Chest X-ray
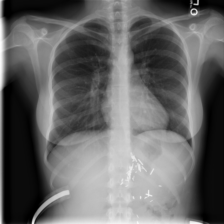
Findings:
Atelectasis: negative
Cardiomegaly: negative
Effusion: negative
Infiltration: negative
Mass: negative
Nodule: negative
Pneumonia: negative
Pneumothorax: negative
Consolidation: negative
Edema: negative
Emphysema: negative
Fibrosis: negative
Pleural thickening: negative
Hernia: negative